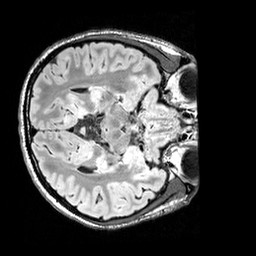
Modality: FLAIR
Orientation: axial
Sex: male
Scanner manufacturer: siemens
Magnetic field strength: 3 T
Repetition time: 5 s
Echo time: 0.395 s